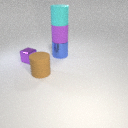
large blue metal cylinder below large cyan rubber cylinder